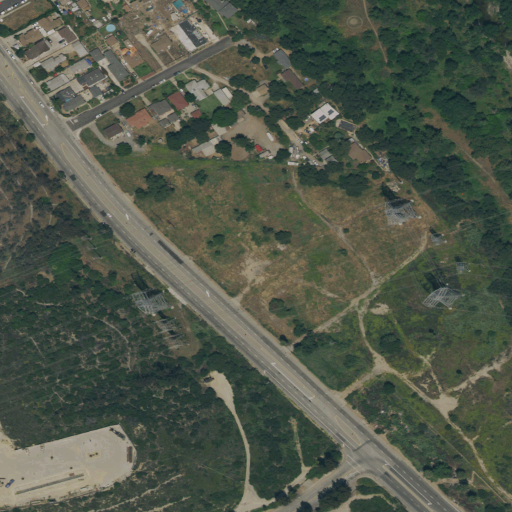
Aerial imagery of valley in California named Sycamore Canyon containing low intensity development, medium intensity development, open development, shrub, herbaceous wetlands, grassland, and mixed forest